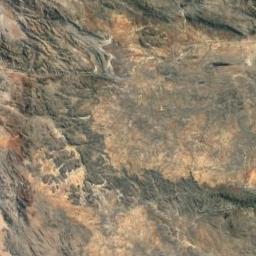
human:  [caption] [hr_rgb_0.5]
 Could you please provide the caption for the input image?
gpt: The mountains are winding and undulating .

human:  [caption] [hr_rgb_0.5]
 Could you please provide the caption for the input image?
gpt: The vegetation coverage of the mountains is low .

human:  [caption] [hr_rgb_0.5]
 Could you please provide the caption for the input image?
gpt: The mountain is full of yellow soil .

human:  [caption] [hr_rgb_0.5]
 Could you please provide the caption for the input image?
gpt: The mountain has a rugged surface and its rocks are dark gray .

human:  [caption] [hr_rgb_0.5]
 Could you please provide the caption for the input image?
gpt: There are some gray rocks on the brown mountain .